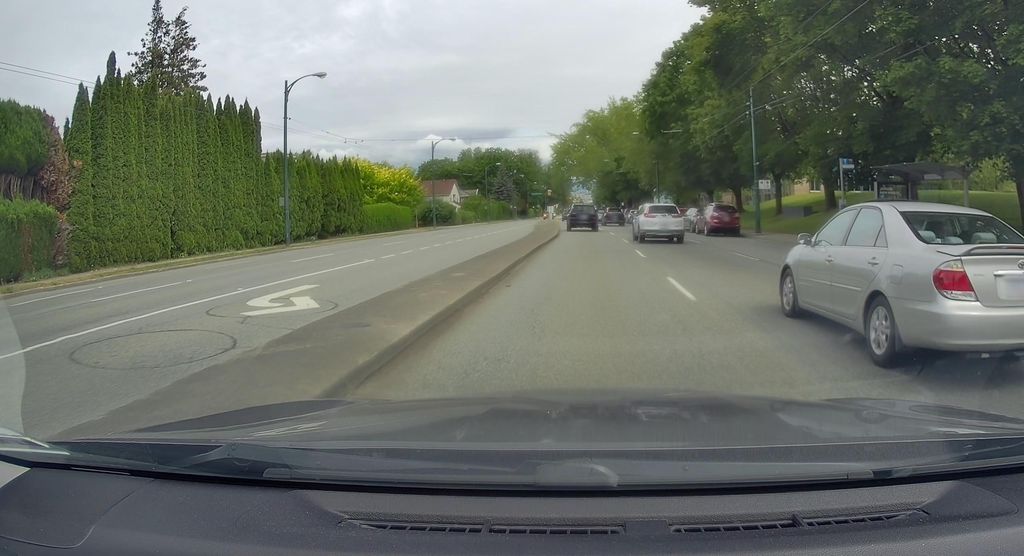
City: vancouver